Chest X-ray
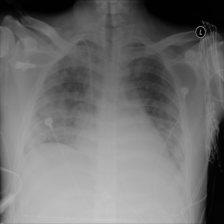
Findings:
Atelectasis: negative
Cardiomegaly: negative
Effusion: positive
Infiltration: negative
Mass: negative
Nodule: positive
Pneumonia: negative
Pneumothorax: negative
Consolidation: negative
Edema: negative
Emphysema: negative
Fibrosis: negative
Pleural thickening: negative
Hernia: negative